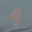
Label: 4